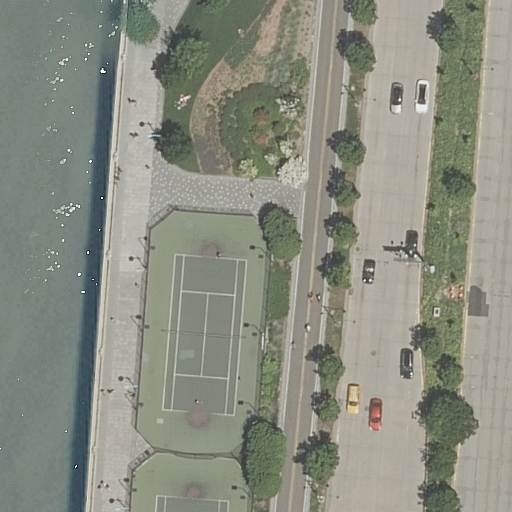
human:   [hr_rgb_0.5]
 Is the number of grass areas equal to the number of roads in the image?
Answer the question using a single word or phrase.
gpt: no

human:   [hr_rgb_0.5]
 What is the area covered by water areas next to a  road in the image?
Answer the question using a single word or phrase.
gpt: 2115m2

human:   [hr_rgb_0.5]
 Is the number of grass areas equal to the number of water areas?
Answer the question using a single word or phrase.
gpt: no

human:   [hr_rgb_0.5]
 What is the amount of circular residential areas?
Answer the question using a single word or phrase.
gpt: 0

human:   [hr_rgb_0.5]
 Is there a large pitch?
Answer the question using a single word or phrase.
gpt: yes

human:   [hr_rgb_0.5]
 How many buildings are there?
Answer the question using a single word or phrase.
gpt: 0

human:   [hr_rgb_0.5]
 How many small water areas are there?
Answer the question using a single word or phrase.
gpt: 0

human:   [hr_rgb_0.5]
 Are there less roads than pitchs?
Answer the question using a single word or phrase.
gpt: no

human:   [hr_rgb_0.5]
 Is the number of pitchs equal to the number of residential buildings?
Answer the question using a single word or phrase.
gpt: no

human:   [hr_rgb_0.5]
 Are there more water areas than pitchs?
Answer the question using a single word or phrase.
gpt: no

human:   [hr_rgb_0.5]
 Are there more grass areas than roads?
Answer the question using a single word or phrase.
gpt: no

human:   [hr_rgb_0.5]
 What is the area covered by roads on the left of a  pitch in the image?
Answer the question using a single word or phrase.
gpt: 0m2

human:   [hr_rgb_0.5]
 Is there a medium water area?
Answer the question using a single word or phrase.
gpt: no

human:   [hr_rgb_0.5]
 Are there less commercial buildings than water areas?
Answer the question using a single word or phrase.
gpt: yes

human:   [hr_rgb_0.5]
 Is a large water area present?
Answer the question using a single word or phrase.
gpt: yes

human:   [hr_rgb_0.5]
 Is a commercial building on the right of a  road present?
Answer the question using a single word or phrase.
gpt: no

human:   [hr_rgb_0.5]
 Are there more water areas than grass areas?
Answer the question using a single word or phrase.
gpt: no

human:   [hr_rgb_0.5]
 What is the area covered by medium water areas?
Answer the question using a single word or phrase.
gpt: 0m2

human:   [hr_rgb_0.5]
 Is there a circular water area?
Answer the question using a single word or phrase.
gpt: no

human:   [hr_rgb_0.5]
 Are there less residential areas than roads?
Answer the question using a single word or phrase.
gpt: yes

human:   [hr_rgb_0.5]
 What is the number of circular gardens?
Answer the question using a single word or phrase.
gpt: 0

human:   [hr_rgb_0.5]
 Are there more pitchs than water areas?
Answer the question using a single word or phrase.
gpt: yes

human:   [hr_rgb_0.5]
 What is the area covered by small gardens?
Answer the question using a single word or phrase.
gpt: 0m2

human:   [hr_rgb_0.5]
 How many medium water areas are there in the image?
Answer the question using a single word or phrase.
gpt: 0

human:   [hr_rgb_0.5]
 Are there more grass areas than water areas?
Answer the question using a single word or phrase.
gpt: yes

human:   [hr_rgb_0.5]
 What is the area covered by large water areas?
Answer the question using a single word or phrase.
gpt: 2115m2

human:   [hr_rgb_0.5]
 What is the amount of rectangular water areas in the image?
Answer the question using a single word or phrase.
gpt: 1

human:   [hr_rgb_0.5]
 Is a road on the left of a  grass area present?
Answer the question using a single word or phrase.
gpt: yes

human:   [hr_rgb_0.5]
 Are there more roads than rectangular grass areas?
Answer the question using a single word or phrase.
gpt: yes

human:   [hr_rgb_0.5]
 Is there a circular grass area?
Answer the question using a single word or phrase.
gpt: no

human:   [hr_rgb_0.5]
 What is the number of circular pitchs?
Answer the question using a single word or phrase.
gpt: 0

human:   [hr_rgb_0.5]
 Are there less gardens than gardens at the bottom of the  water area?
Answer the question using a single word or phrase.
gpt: no

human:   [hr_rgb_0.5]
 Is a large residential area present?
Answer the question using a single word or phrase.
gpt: yes

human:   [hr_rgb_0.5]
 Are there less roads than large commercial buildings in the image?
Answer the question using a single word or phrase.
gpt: no

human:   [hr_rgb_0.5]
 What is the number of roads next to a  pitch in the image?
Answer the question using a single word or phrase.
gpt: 5

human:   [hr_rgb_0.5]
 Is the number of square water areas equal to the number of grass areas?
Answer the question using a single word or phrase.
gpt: no